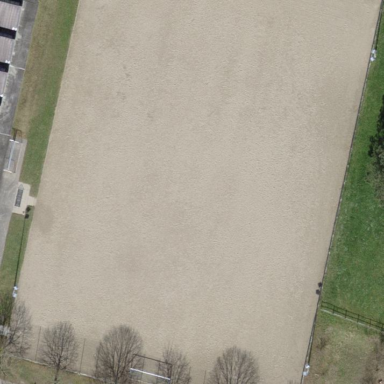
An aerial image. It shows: Soccer pitch designated for leisure and sports activities.